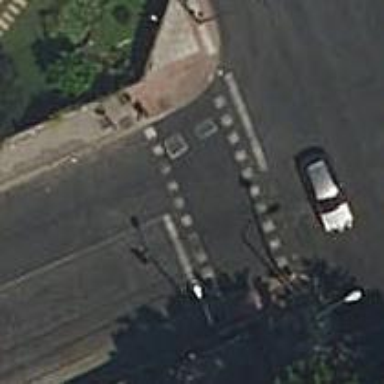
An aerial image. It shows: Road crossing with traffic signals.